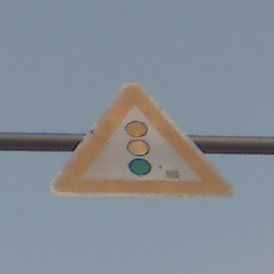
Verkehrszeichen: Lichtzeichenanlage
Umgebung: Outdoor, Nature
Tageszeit: SunriseSunset
Wetter: PartlyCloudy
Licht: Natural
Jahreszeit: NotSpecified
Kontrast: LowContrast